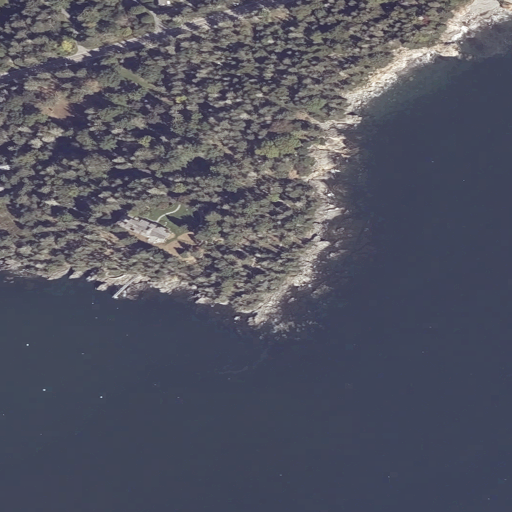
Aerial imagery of cliff(s) in Maine named Pierce Head containing open water, evergreen forest, herbaceous wetlands, low intensity development, medium intensity development, open development, high intensity development, and barren land